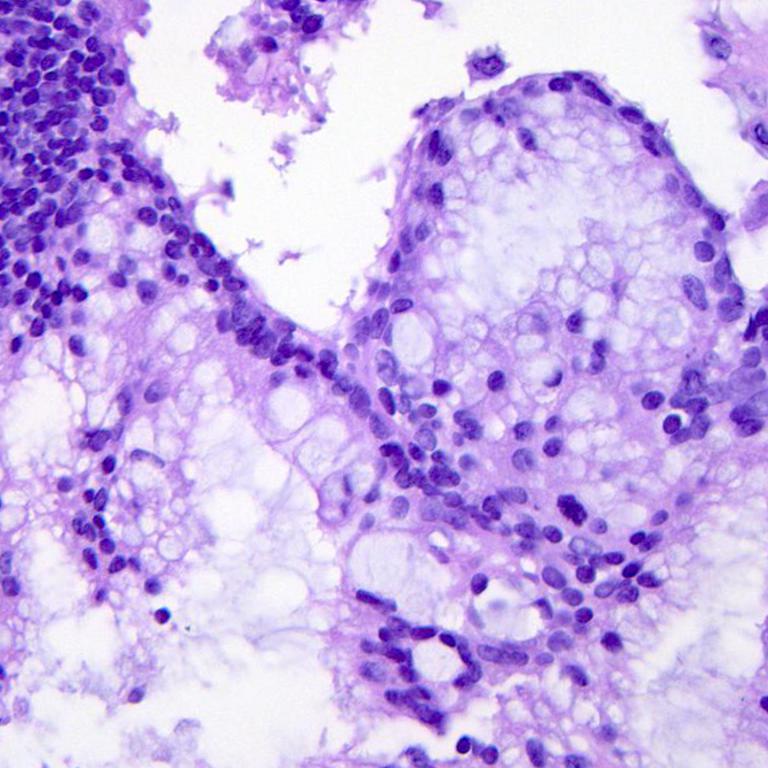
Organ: colon
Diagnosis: adenocarcinomas